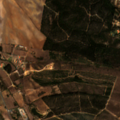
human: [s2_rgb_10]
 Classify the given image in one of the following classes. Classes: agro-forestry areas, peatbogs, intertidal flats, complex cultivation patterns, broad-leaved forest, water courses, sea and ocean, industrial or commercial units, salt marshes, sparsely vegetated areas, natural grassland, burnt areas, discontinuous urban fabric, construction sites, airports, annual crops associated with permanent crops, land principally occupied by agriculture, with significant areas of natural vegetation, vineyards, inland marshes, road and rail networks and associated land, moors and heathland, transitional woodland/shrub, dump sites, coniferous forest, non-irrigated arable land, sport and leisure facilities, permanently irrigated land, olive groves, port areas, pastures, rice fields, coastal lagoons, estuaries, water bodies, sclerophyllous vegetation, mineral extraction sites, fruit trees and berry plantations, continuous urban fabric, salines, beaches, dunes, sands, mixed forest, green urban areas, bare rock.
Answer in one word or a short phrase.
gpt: pastures, broad-leaved forest, transitional woodland/shrub